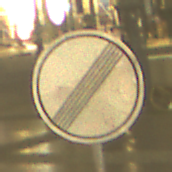
Verkehrszeichen: EndeSaemtlicherBegrenzungen
Umgebung: Outdoor, Urban
Tageszeit: Night
Wetter: Overcast
Licht: Artificial
Jahreszeit: NotSpecified
Kontrast: MediumContrast